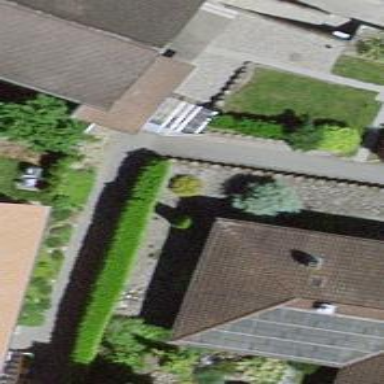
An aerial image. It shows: Hedge acting as barrier.